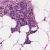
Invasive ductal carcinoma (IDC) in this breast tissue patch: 1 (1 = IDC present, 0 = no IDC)